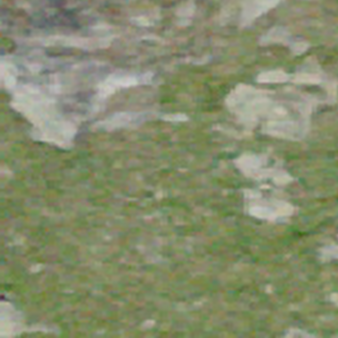
Label: other